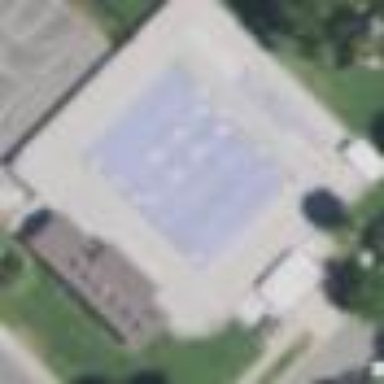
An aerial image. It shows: Sports centre focused on swimming activities.